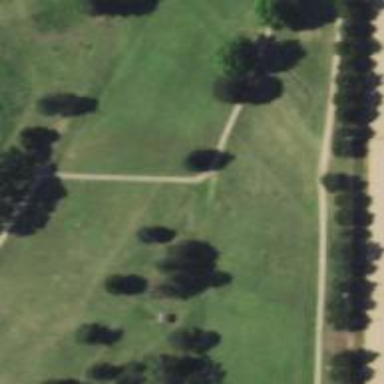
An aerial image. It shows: Service road designated as golf cart path.